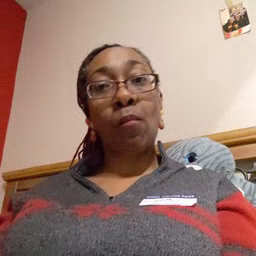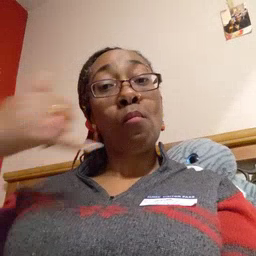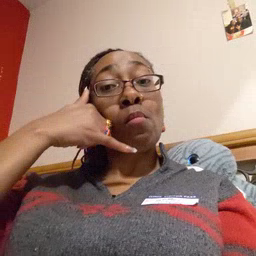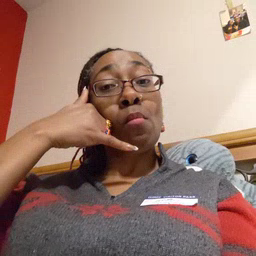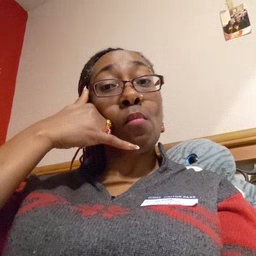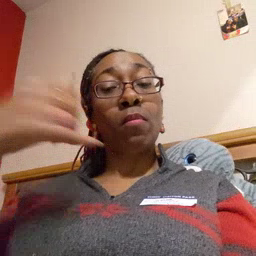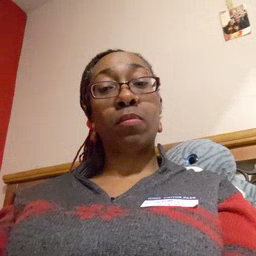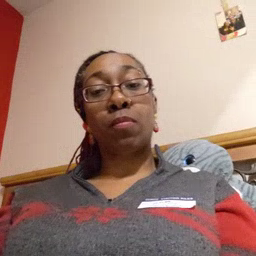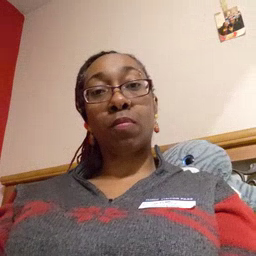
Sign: callonphone